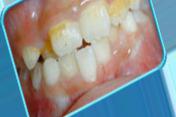
Condition: Tooth Discoloration